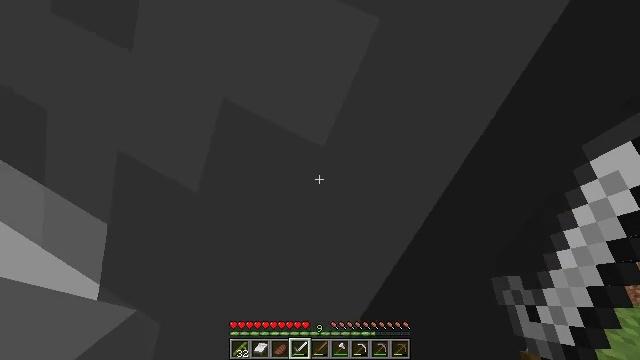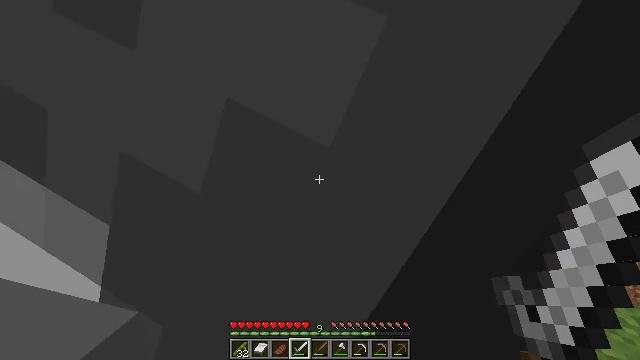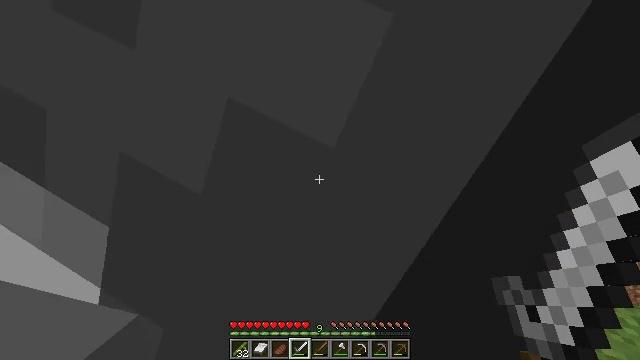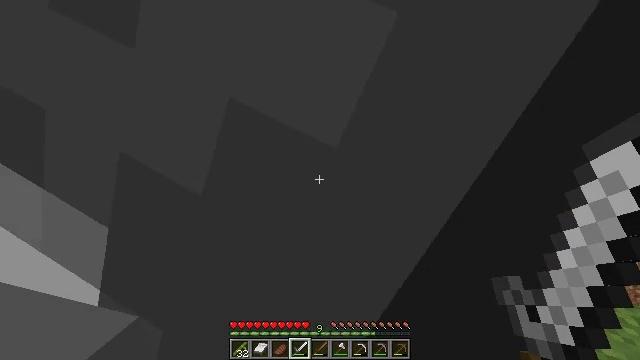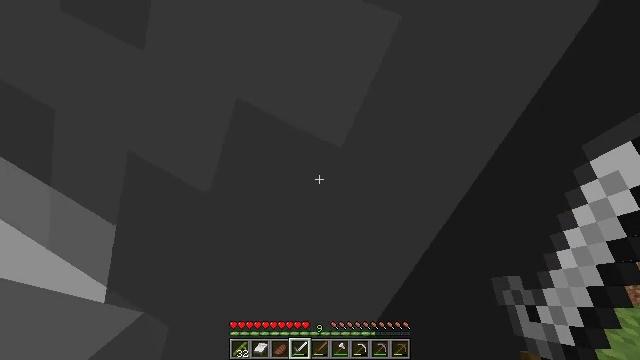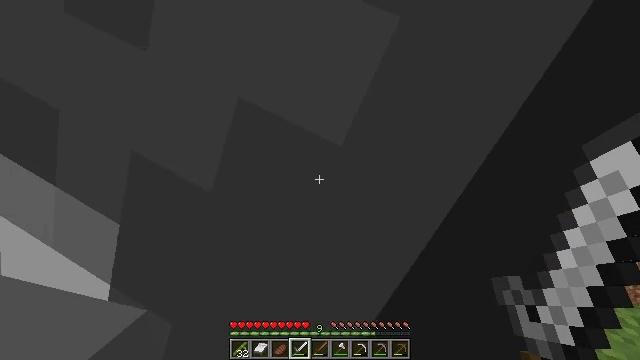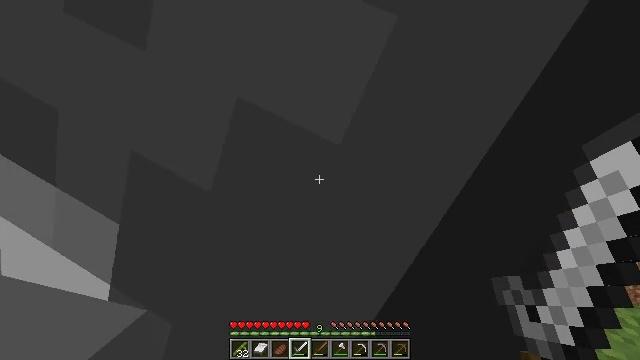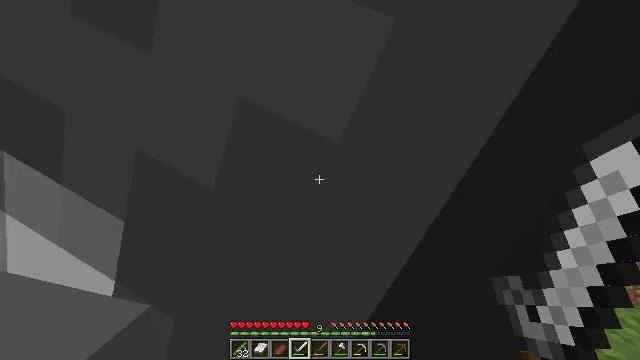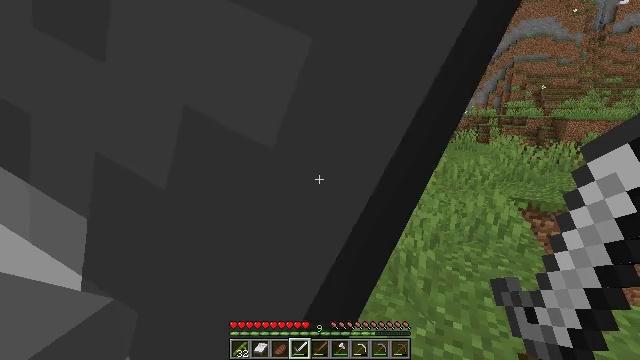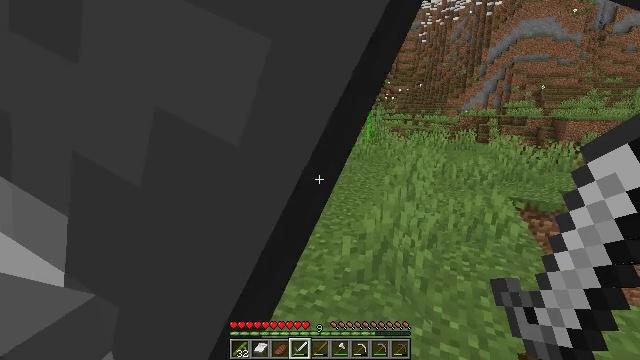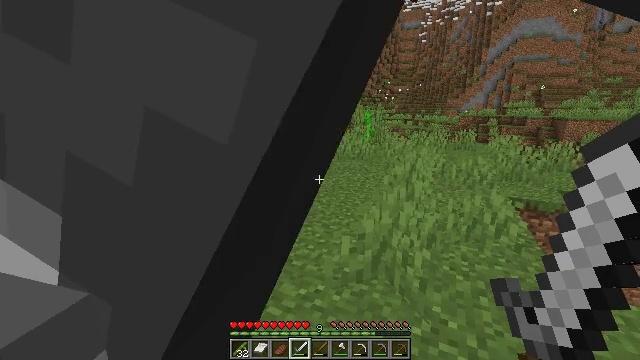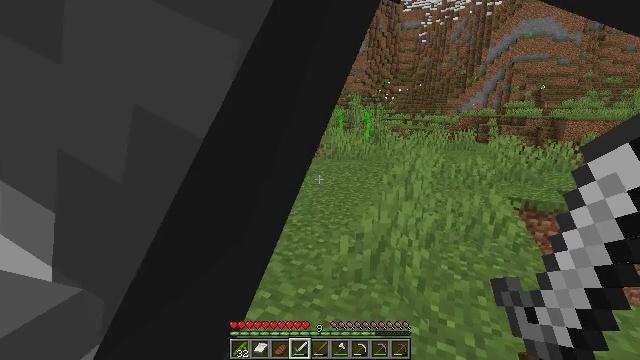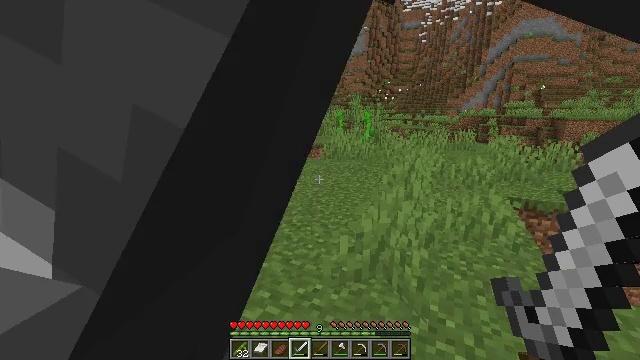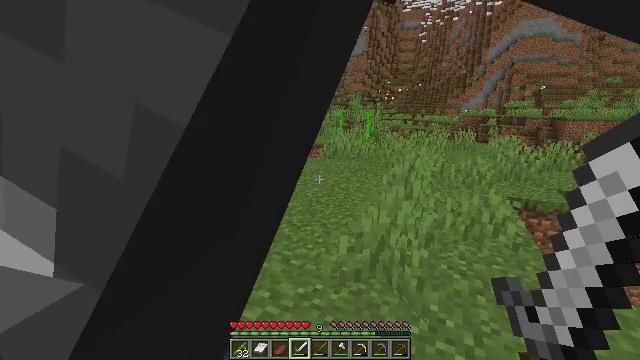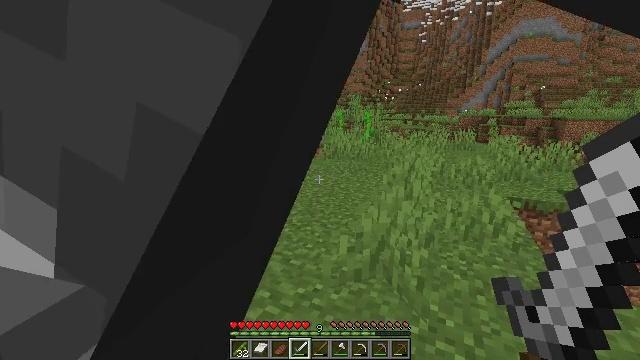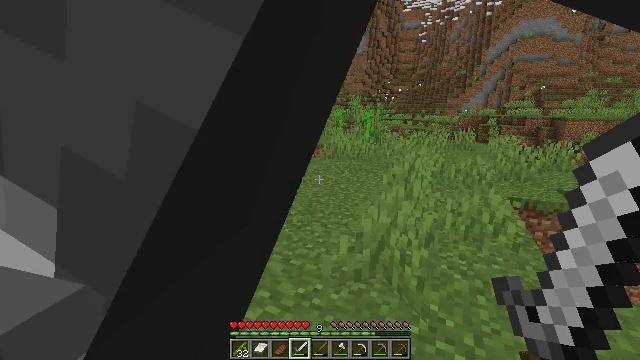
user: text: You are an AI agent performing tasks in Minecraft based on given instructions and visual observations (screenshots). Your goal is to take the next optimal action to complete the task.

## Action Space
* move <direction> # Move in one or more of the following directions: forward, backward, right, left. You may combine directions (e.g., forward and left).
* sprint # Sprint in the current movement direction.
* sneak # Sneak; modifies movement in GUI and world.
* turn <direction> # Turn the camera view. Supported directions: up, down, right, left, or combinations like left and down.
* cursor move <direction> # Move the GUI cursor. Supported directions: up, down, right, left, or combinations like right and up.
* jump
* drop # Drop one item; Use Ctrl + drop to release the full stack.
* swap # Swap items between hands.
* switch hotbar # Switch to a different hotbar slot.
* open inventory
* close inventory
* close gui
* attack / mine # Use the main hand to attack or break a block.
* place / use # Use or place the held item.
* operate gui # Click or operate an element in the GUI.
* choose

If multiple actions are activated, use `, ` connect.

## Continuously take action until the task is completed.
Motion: motion action
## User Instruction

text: Gather materials from the sweet berry bush.
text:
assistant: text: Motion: no_op
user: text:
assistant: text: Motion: no_op
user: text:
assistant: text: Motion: no_op
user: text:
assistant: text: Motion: no_op
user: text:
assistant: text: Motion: no_op
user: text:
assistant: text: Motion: no_op
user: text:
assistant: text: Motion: no_op
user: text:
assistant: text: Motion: no_op
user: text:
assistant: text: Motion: no_op
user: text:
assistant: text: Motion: no_op
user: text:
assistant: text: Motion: no_op
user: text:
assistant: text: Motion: no_op
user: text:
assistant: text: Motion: no_op
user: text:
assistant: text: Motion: no_op
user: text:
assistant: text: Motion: no_op
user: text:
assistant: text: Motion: no_op
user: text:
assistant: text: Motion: no_op
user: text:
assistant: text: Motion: no_op
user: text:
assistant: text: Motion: no_op
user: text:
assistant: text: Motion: no_op
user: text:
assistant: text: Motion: no_op
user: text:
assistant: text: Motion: no_op
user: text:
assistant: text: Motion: no_op
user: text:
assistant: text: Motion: no_op
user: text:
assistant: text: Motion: no_op
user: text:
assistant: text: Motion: no_op
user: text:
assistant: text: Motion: no_op
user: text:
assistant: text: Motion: no_op
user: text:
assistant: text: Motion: no_op
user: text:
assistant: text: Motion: no_op